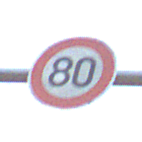
Verkehrszeichen: Geschwindigkeit80
Umgebung: Outdoor, Nature
Tageszeit: SunriseSunset
Wetter: PartlyCloudy
Licht: Natural
Jahreszeit: NotSpecified
Kontrast: LowContrast